Question: I want to know which of the Network Interfaces on my Android device is currently the active one Specifically I am interested in knowing which interface is currently "running" and not just "up".
In order to achieve this, I am trying to read the flags set for each network interface by reading the "flags" file for each interface located at:
'''
/sys/class/net/*interface*/flags
'''
Using OS monitor I see the following flags set for wlan0:

Reading the contents of /sys/class/net/wlan0/flags I get the following:
'''
0x1003 => <PHONE> <PHONE> <PHONE>
'''
According to the <URL> in order to match the information given by OS Monitor the flags should be set like this:
'''
<PHONE> <PHONE> <PHONE> => 0x1043
'''
In other words: The running flag is missing! :(
Why are not all the flags set?
Now I do believe that OS Monitor uses JNI and IOCTL to somehow fetch their information, but I was hoping to avoid using JNI.
Can any of you help me figure out how I can get this kind of information for each interface?
PS: Running ipconfig wlan0 also shows the flag "running".
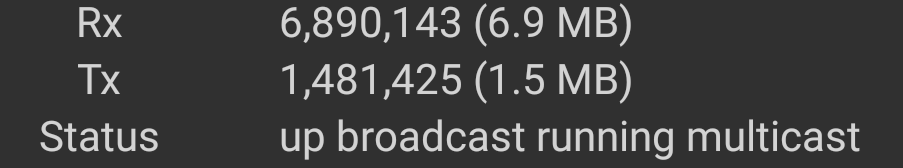
Answer: Okay, so I found another approach.
I simply use the following code to go through all files and call ifconfig with their filenames and parse the result.
'''
public static String getRunningInterfaceName(){
File folder = new File("/sys/class/net/");
File[] files = folder.listFiles();
for(int i = 0; i < files.length; i++){
// Open all "flags" files in subdirs, and ignore tun interfaces.
if(files[i].isDirectory() && !files[i].getName().contains("tun")){
try {
String[] commands = {"ifconfig", files[i].getName()};
Process ifconfig = Runtime.getRuntime().exec(commands);
BufferedReader stdInput = new BufferedReader(new
InputStreamReader(ifconfig.getInputStream()));
ifconfig.waitFor();
String s = null;
while ((s = stdInput.readLine()) != null) {
if(!s.contains("loopback") && s.contains("running")){
stdInput.close();
return files[i].getName();
}
}
stdInput.close();
} catch (IOException ioe){
ioe.printStackTrace();
} catch (InterruptedException e) {
e.printStackTrace();
}
}
}
return null;
}
'''